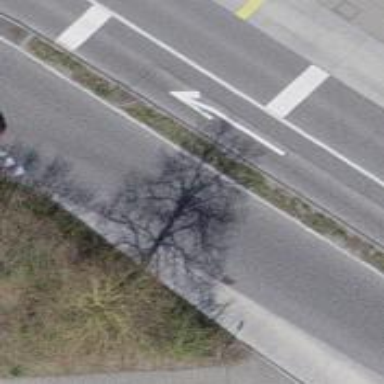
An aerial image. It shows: Bus stop with stop position for public transport.